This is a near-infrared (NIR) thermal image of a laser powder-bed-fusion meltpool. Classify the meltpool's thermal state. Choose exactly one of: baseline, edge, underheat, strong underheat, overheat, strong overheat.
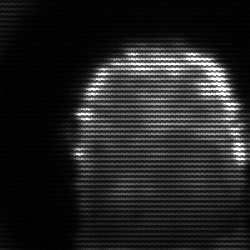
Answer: baseline